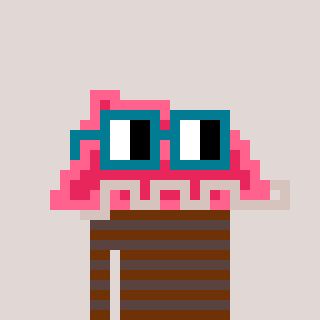
a pixel art character with square dark green glasses, a retainer-shaped head and a darkbrown-colored body on a warm background